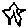
Label: star